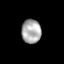
Tissue: skin
Cell type: Epithelial cells
Senescence score: 0.2657
Nuclear area (px): 460
Mean DAPI intensity: 170.407